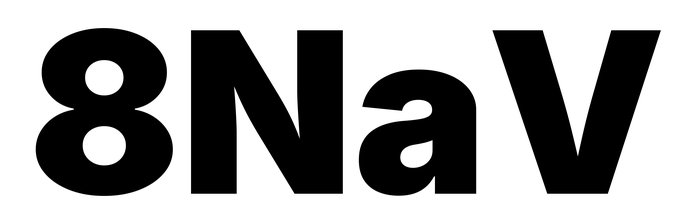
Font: Inter_Black